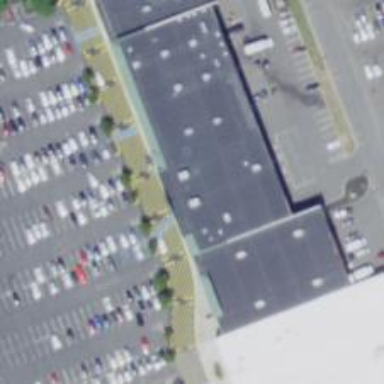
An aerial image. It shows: Fitness centre on leisure land.